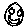
Label: smiley face